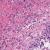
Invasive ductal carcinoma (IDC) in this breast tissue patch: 0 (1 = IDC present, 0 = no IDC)